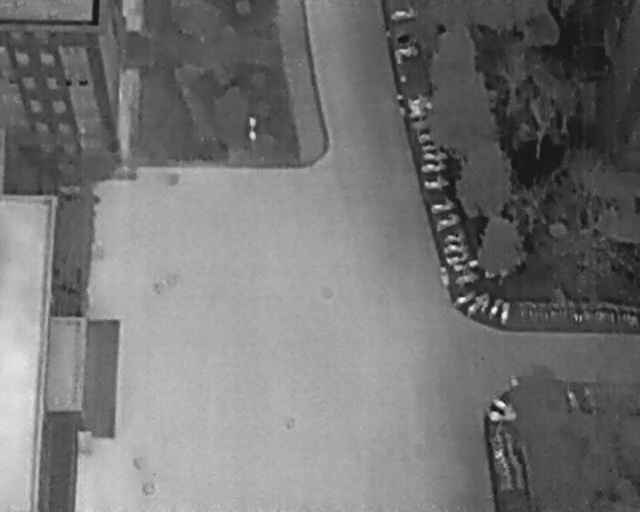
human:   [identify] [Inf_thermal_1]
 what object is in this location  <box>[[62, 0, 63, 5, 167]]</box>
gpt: <ref>1 medium bicycle at the top</ref>